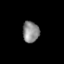
Tissue: lung
Cell type: Epithelial cells
Senescence score: 0.2013
Nuclear area (px): 348
Mean DAPI intensity: 136.164